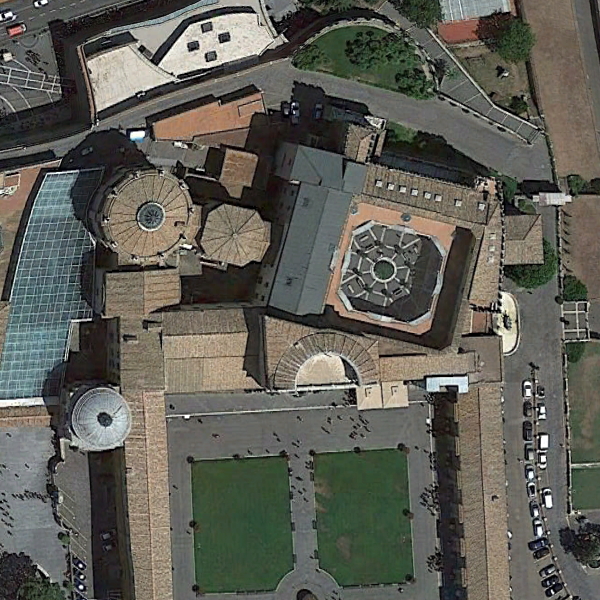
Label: Church